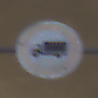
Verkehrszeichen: VerbotFuerKraftfahrzeugeUeberDreiKommaFuenfTonnen
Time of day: Midday
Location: Roofed (Underpass)
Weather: Clear
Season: NotSpecified
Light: Natural